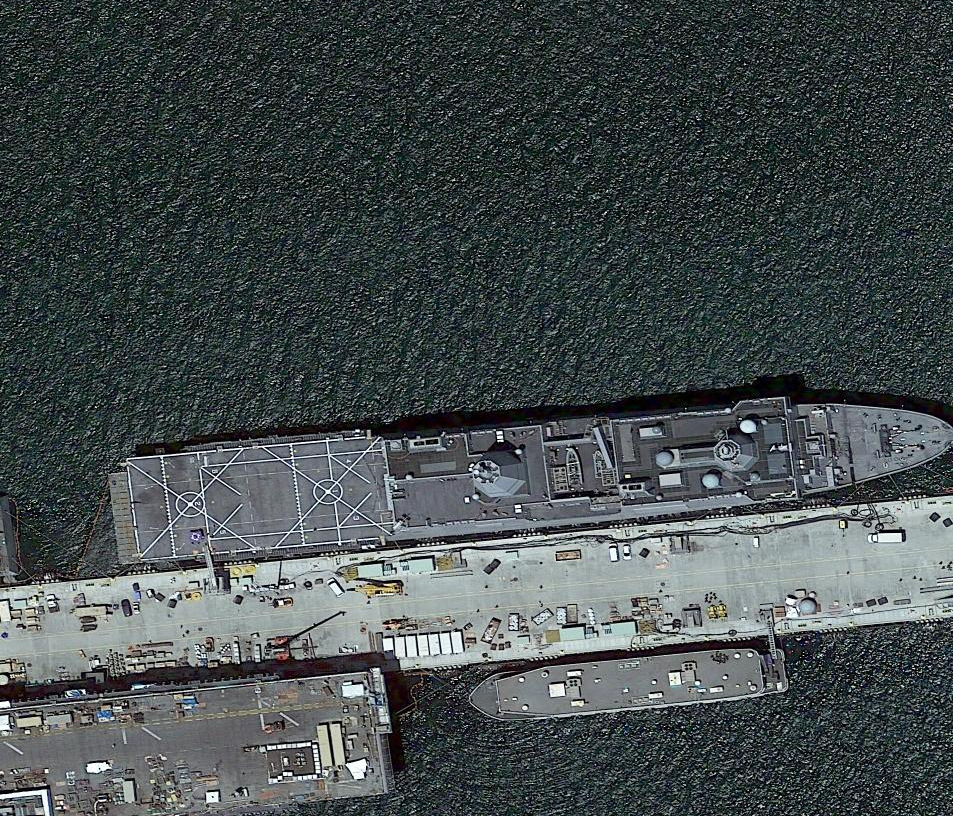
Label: San_Antonio-class_transport_dock